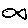
Label: fish